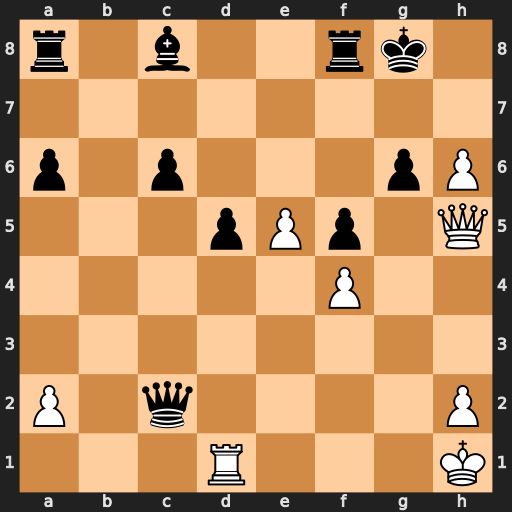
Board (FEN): r1b2rk1/8/p1p3pP/3pPp1Q/5P2/8/P1q4P/3R3K
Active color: w
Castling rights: -
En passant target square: -
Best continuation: Qxg6+ Kh8 Qg7#